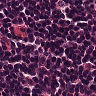
Metastatic tissue present: no